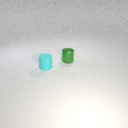
small cyan rubber cylinder in front of small green metal cylinder